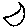
Label: moon